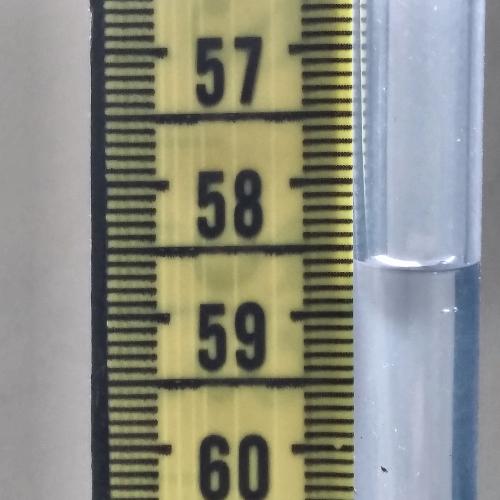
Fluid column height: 58.6 cm